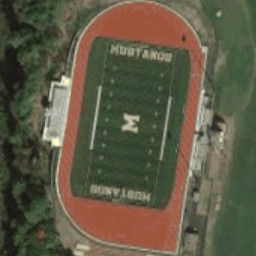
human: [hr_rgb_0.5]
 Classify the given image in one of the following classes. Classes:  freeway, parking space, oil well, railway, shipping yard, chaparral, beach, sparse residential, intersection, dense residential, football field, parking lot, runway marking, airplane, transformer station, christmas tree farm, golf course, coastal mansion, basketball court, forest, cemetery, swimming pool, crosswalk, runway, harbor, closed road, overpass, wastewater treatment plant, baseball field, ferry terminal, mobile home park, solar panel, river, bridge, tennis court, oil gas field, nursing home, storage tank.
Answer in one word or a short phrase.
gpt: football field